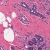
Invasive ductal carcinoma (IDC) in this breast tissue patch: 0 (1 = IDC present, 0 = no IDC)